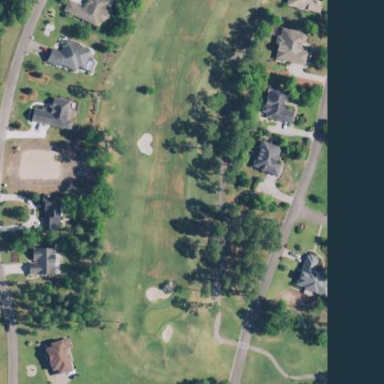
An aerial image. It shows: Golf fairway surrounded by grass.